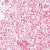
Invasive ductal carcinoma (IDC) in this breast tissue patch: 0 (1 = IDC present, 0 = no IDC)